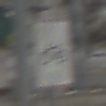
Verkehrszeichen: RadverkehrOhnePfeilsymbol
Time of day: Midday
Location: Roofed (Special)
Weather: Overcast
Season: NotSpecified
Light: Natural